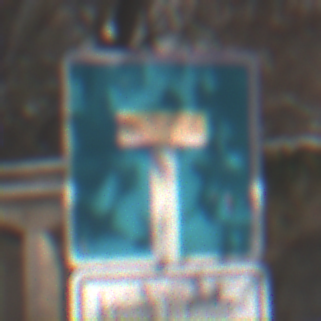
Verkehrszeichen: Sackgasse
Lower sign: HinweisGeaenderteVorfahrtVerkehrsfuehrungVerkehrsregelung3
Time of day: MorningAfternoon
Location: Outdoor (Special)
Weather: Clear
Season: Winter
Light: Natural